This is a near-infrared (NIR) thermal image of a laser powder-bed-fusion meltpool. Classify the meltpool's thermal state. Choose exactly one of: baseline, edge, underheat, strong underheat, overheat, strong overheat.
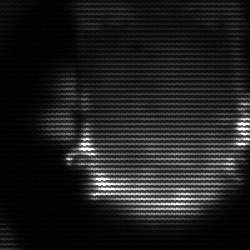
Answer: baseline